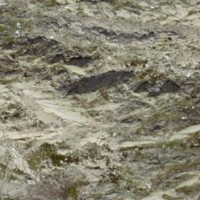
EUNIS habitat code: 31
Species observed at this site:
Eriophorum scheuchzeri